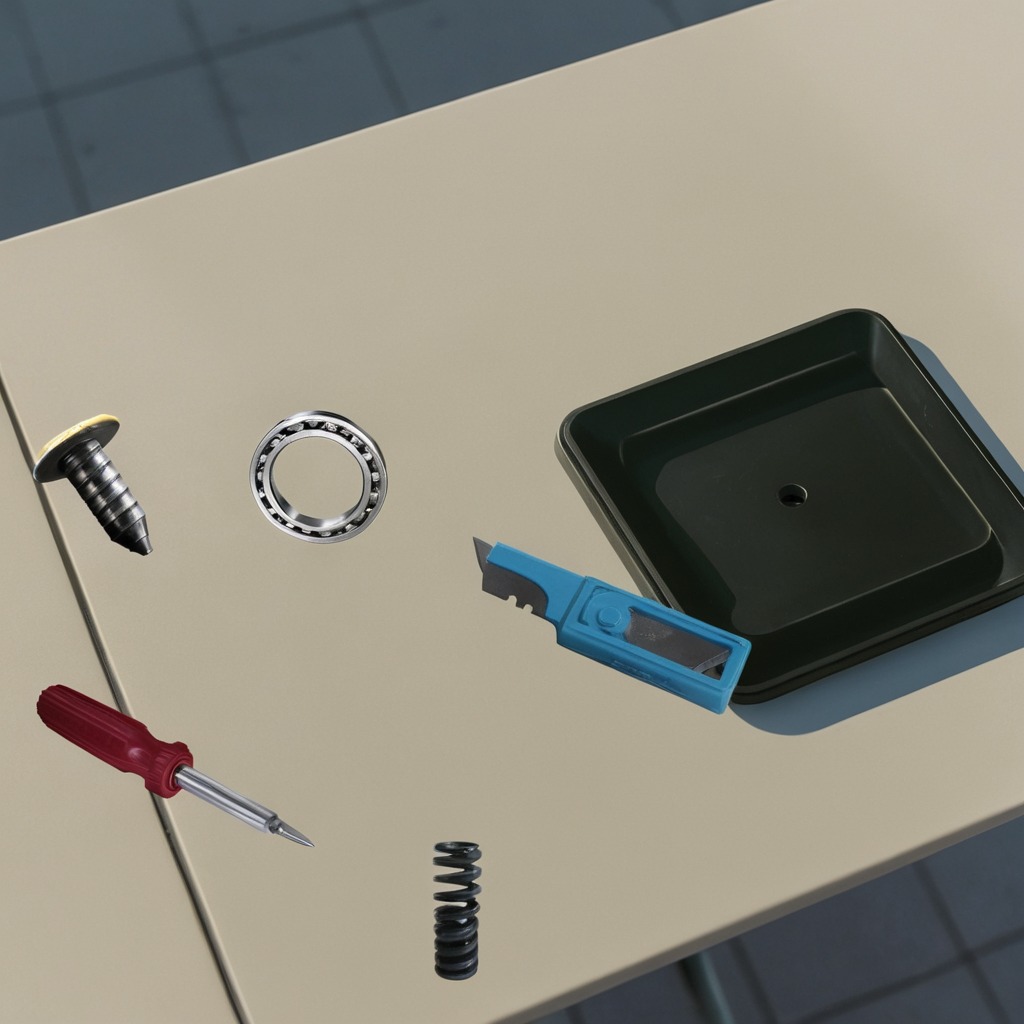
A ball bearing, a knife, a screw, a coiled metal spring, and a screwdriver are lying on the table.